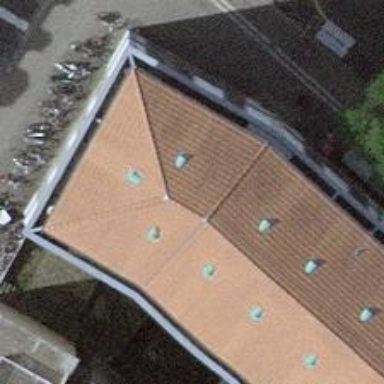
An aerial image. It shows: Library.